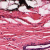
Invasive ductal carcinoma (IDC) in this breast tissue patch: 0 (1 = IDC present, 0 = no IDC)